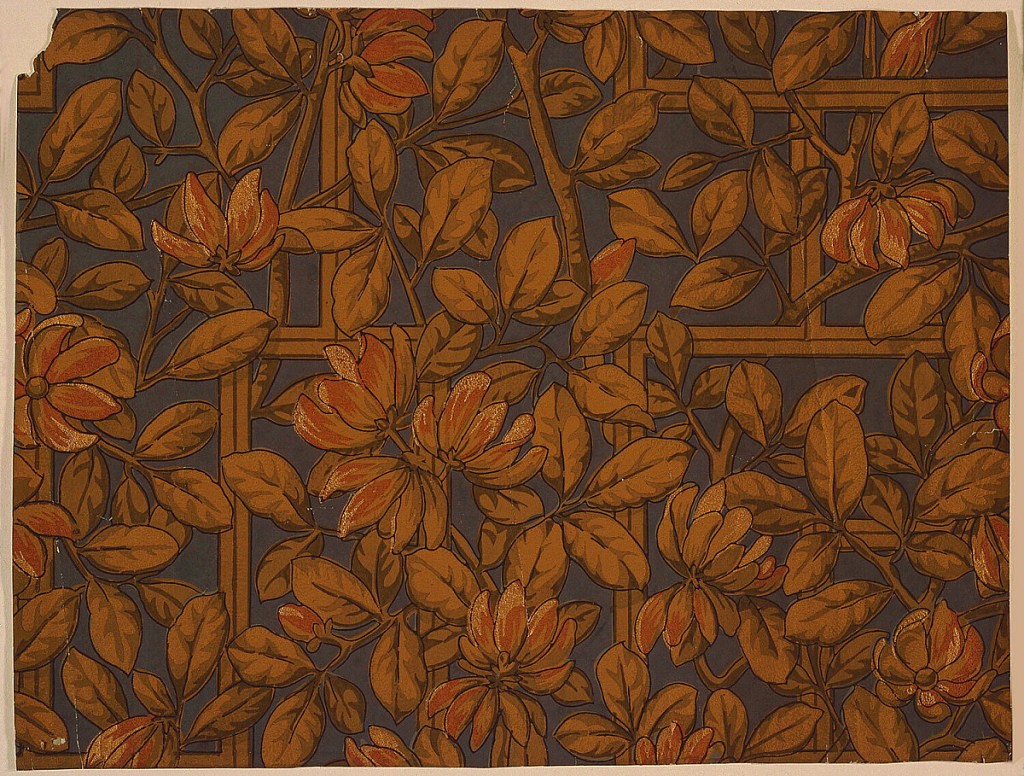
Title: Sidewall
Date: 1875–85
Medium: Block-printed on continuous paper
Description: Trellis in shades of metallic gold outlined in black with blossoms in metallic copper and gold, outlined in black.